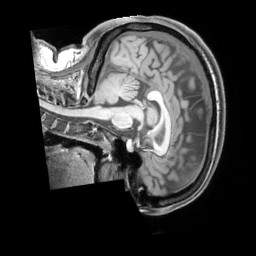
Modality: T1w
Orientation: sagittal
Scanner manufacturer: siemens
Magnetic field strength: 3 T
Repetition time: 2.3 s
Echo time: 0.00226 s